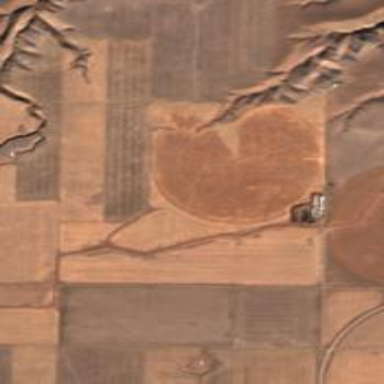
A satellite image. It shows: Farmland with pivot irrigation system.